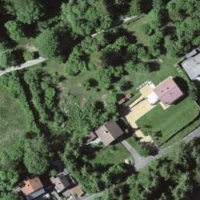
EUNIS habitat code: 44
Species observed at this site:
Primula veris